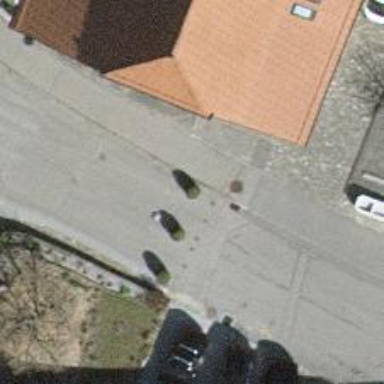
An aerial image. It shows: Bollard.